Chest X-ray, AP view. Patient: 41 years old, sex F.
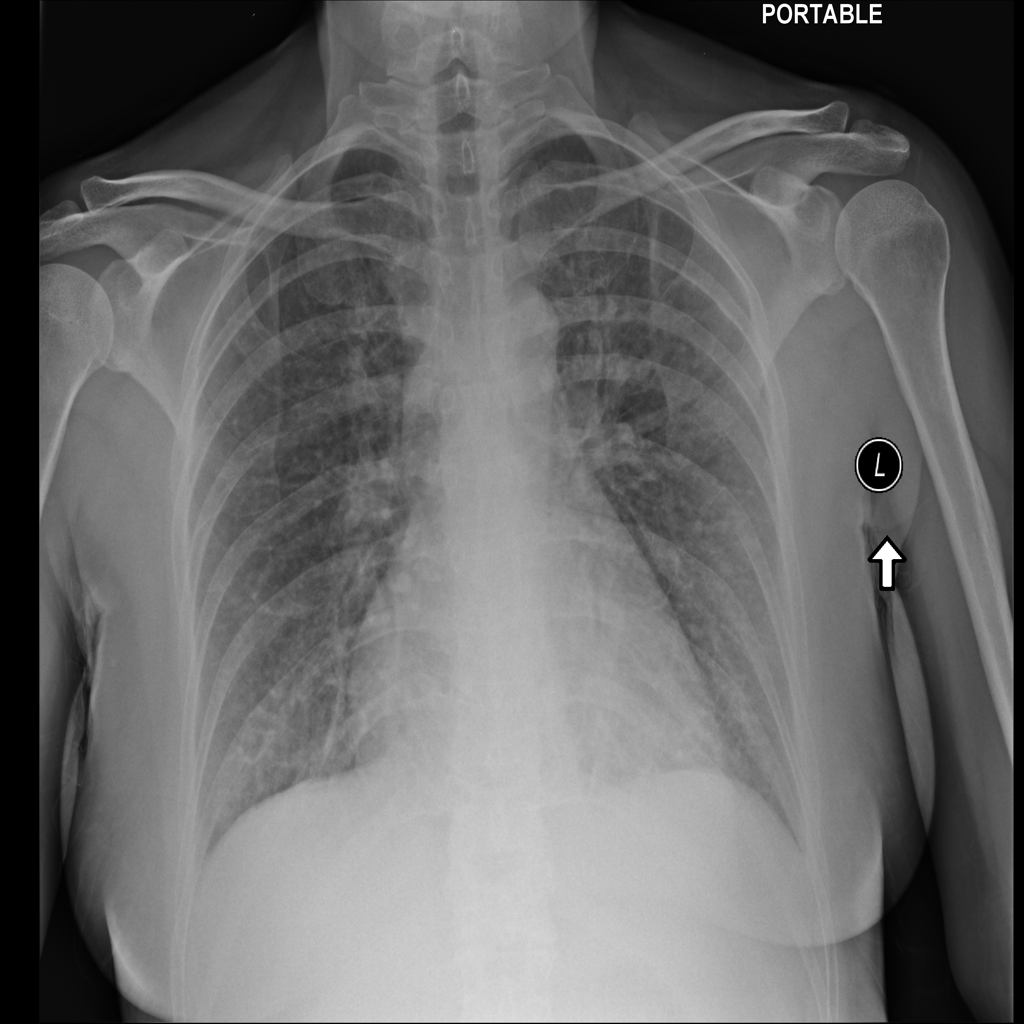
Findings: No Finding